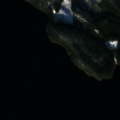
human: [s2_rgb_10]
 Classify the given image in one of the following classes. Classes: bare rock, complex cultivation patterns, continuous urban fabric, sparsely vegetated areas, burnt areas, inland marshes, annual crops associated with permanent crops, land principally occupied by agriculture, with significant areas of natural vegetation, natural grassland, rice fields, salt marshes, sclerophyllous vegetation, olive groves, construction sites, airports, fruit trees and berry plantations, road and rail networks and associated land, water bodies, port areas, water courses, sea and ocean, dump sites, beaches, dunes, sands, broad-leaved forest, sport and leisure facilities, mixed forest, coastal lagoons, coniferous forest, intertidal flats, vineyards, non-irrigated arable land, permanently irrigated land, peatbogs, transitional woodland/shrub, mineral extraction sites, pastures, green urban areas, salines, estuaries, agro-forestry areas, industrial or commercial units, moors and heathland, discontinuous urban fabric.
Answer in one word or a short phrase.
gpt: coniferous forest, water bodies